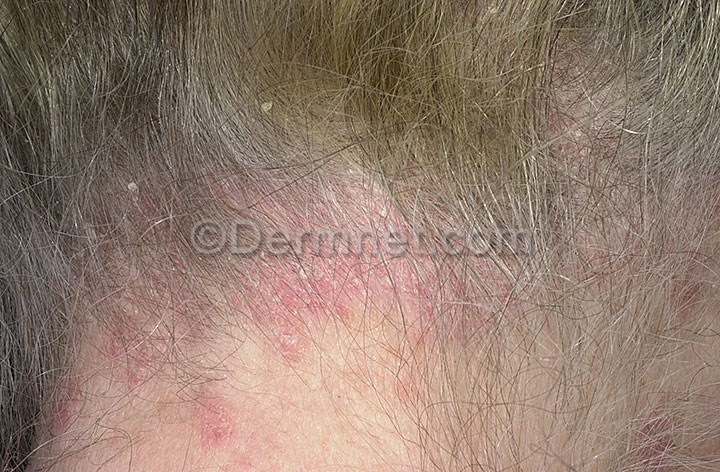
Disease: Psoriasis pictures Lichen Planus and related diseases